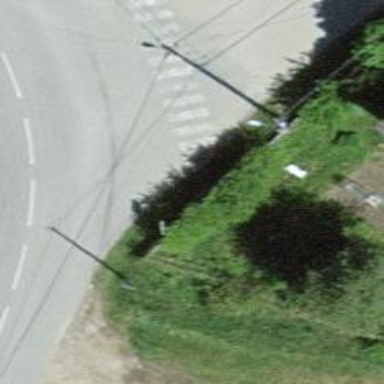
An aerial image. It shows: Post box.